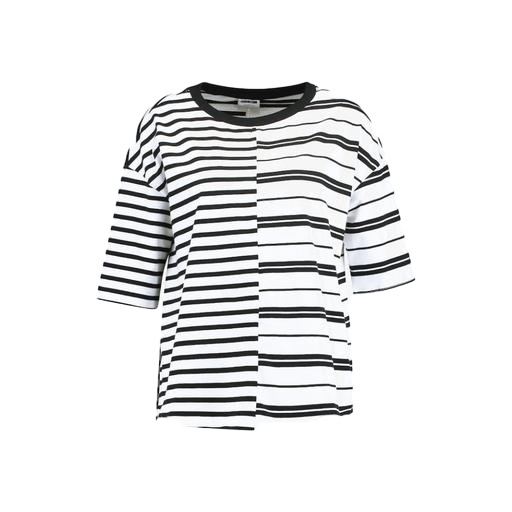
black and white tshirt, white and black colored shirt, white and black t shirt, white background